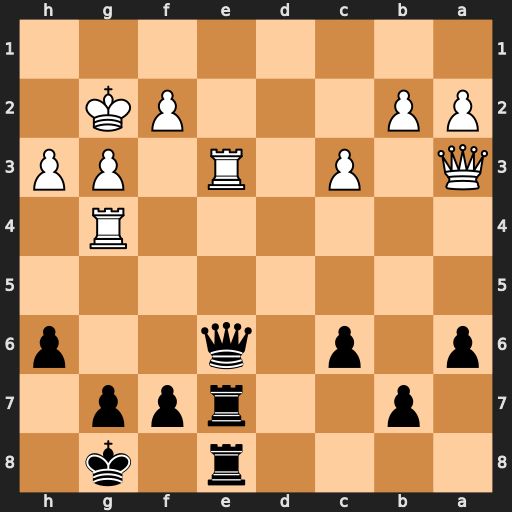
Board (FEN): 4r1k1/1p2rpp1/p1p1q2p/8/6R1/Q1P1R1PP/PP3PK1/8
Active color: b
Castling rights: -
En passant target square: -
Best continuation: Qd5+ Rf3 Re1